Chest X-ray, PA view. Patient: 23 years old, sex M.
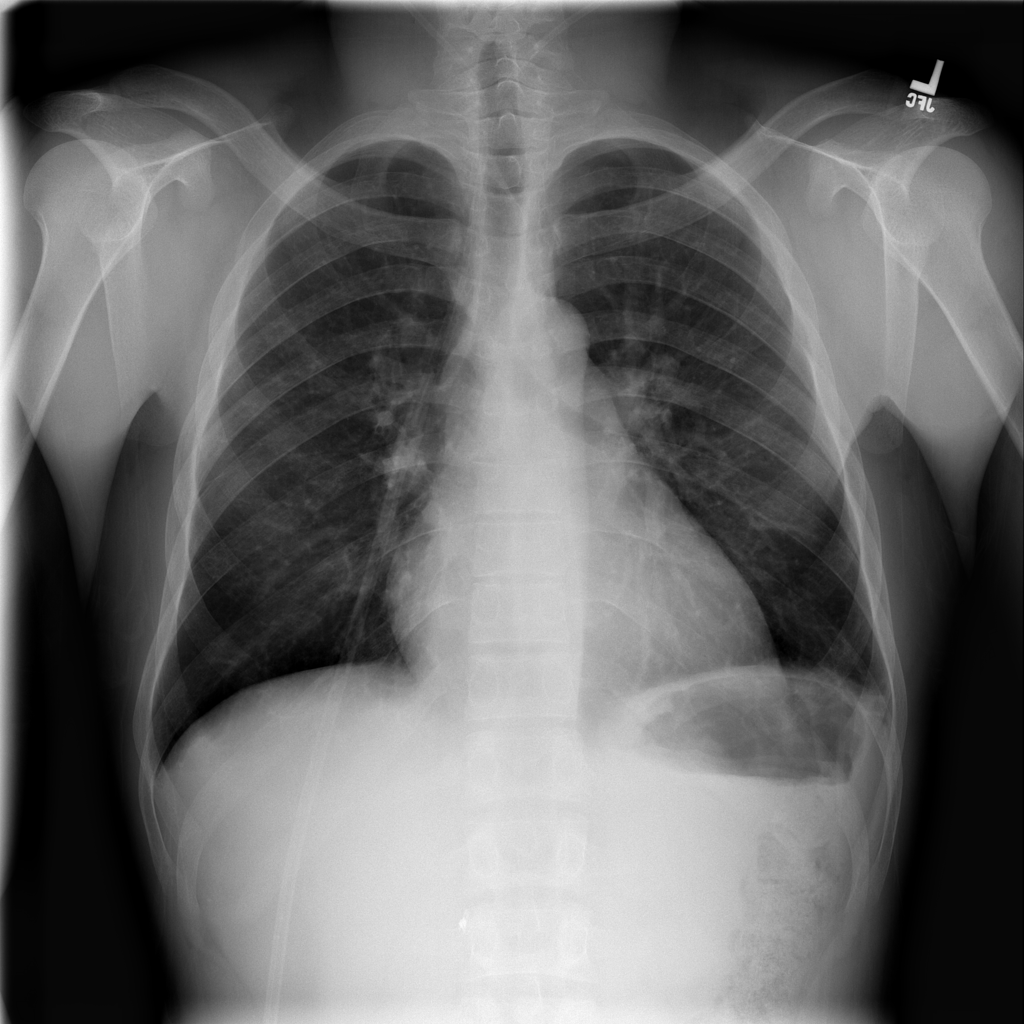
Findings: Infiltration